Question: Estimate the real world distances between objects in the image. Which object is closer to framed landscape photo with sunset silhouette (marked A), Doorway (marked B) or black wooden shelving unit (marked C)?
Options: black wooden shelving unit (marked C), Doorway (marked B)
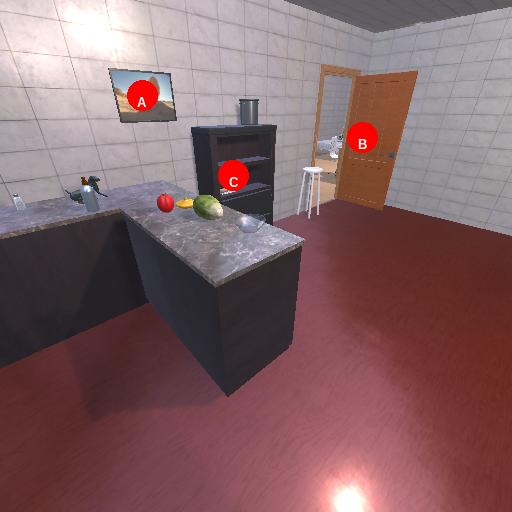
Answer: black wooden shelving unit (marked C)